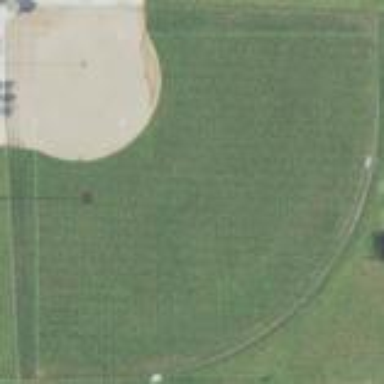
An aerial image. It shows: Softball pitch for leisure and sport activities.